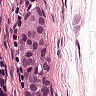
Metastatic tissue present: yes